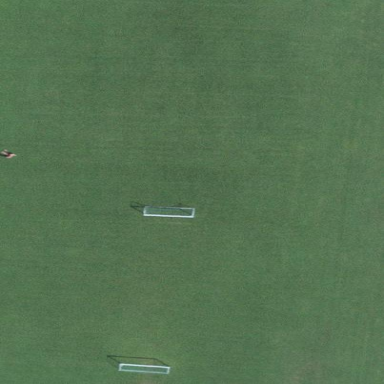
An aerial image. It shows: Soccer pitch for leisureland activities.